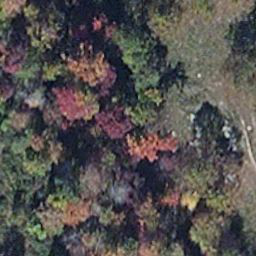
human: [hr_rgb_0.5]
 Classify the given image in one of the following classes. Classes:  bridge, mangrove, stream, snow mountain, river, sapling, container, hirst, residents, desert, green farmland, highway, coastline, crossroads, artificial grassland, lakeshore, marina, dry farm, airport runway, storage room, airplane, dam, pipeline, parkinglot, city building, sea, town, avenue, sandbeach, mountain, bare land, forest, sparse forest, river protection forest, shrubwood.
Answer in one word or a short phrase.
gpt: mangrove